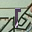
Label: 1